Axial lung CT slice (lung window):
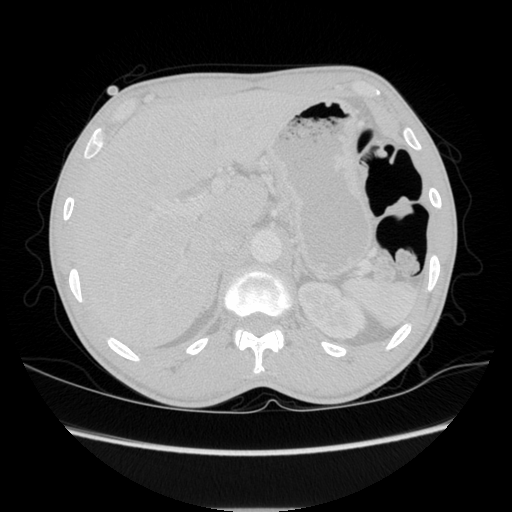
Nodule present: no